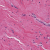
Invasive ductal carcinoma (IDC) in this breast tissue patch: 0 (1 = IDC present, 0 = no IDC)